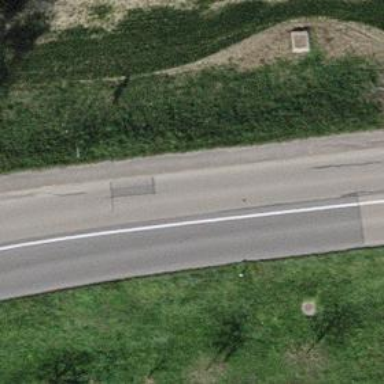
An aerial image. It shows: Secondary road with asphalt surface and sidewalk.